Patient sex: F
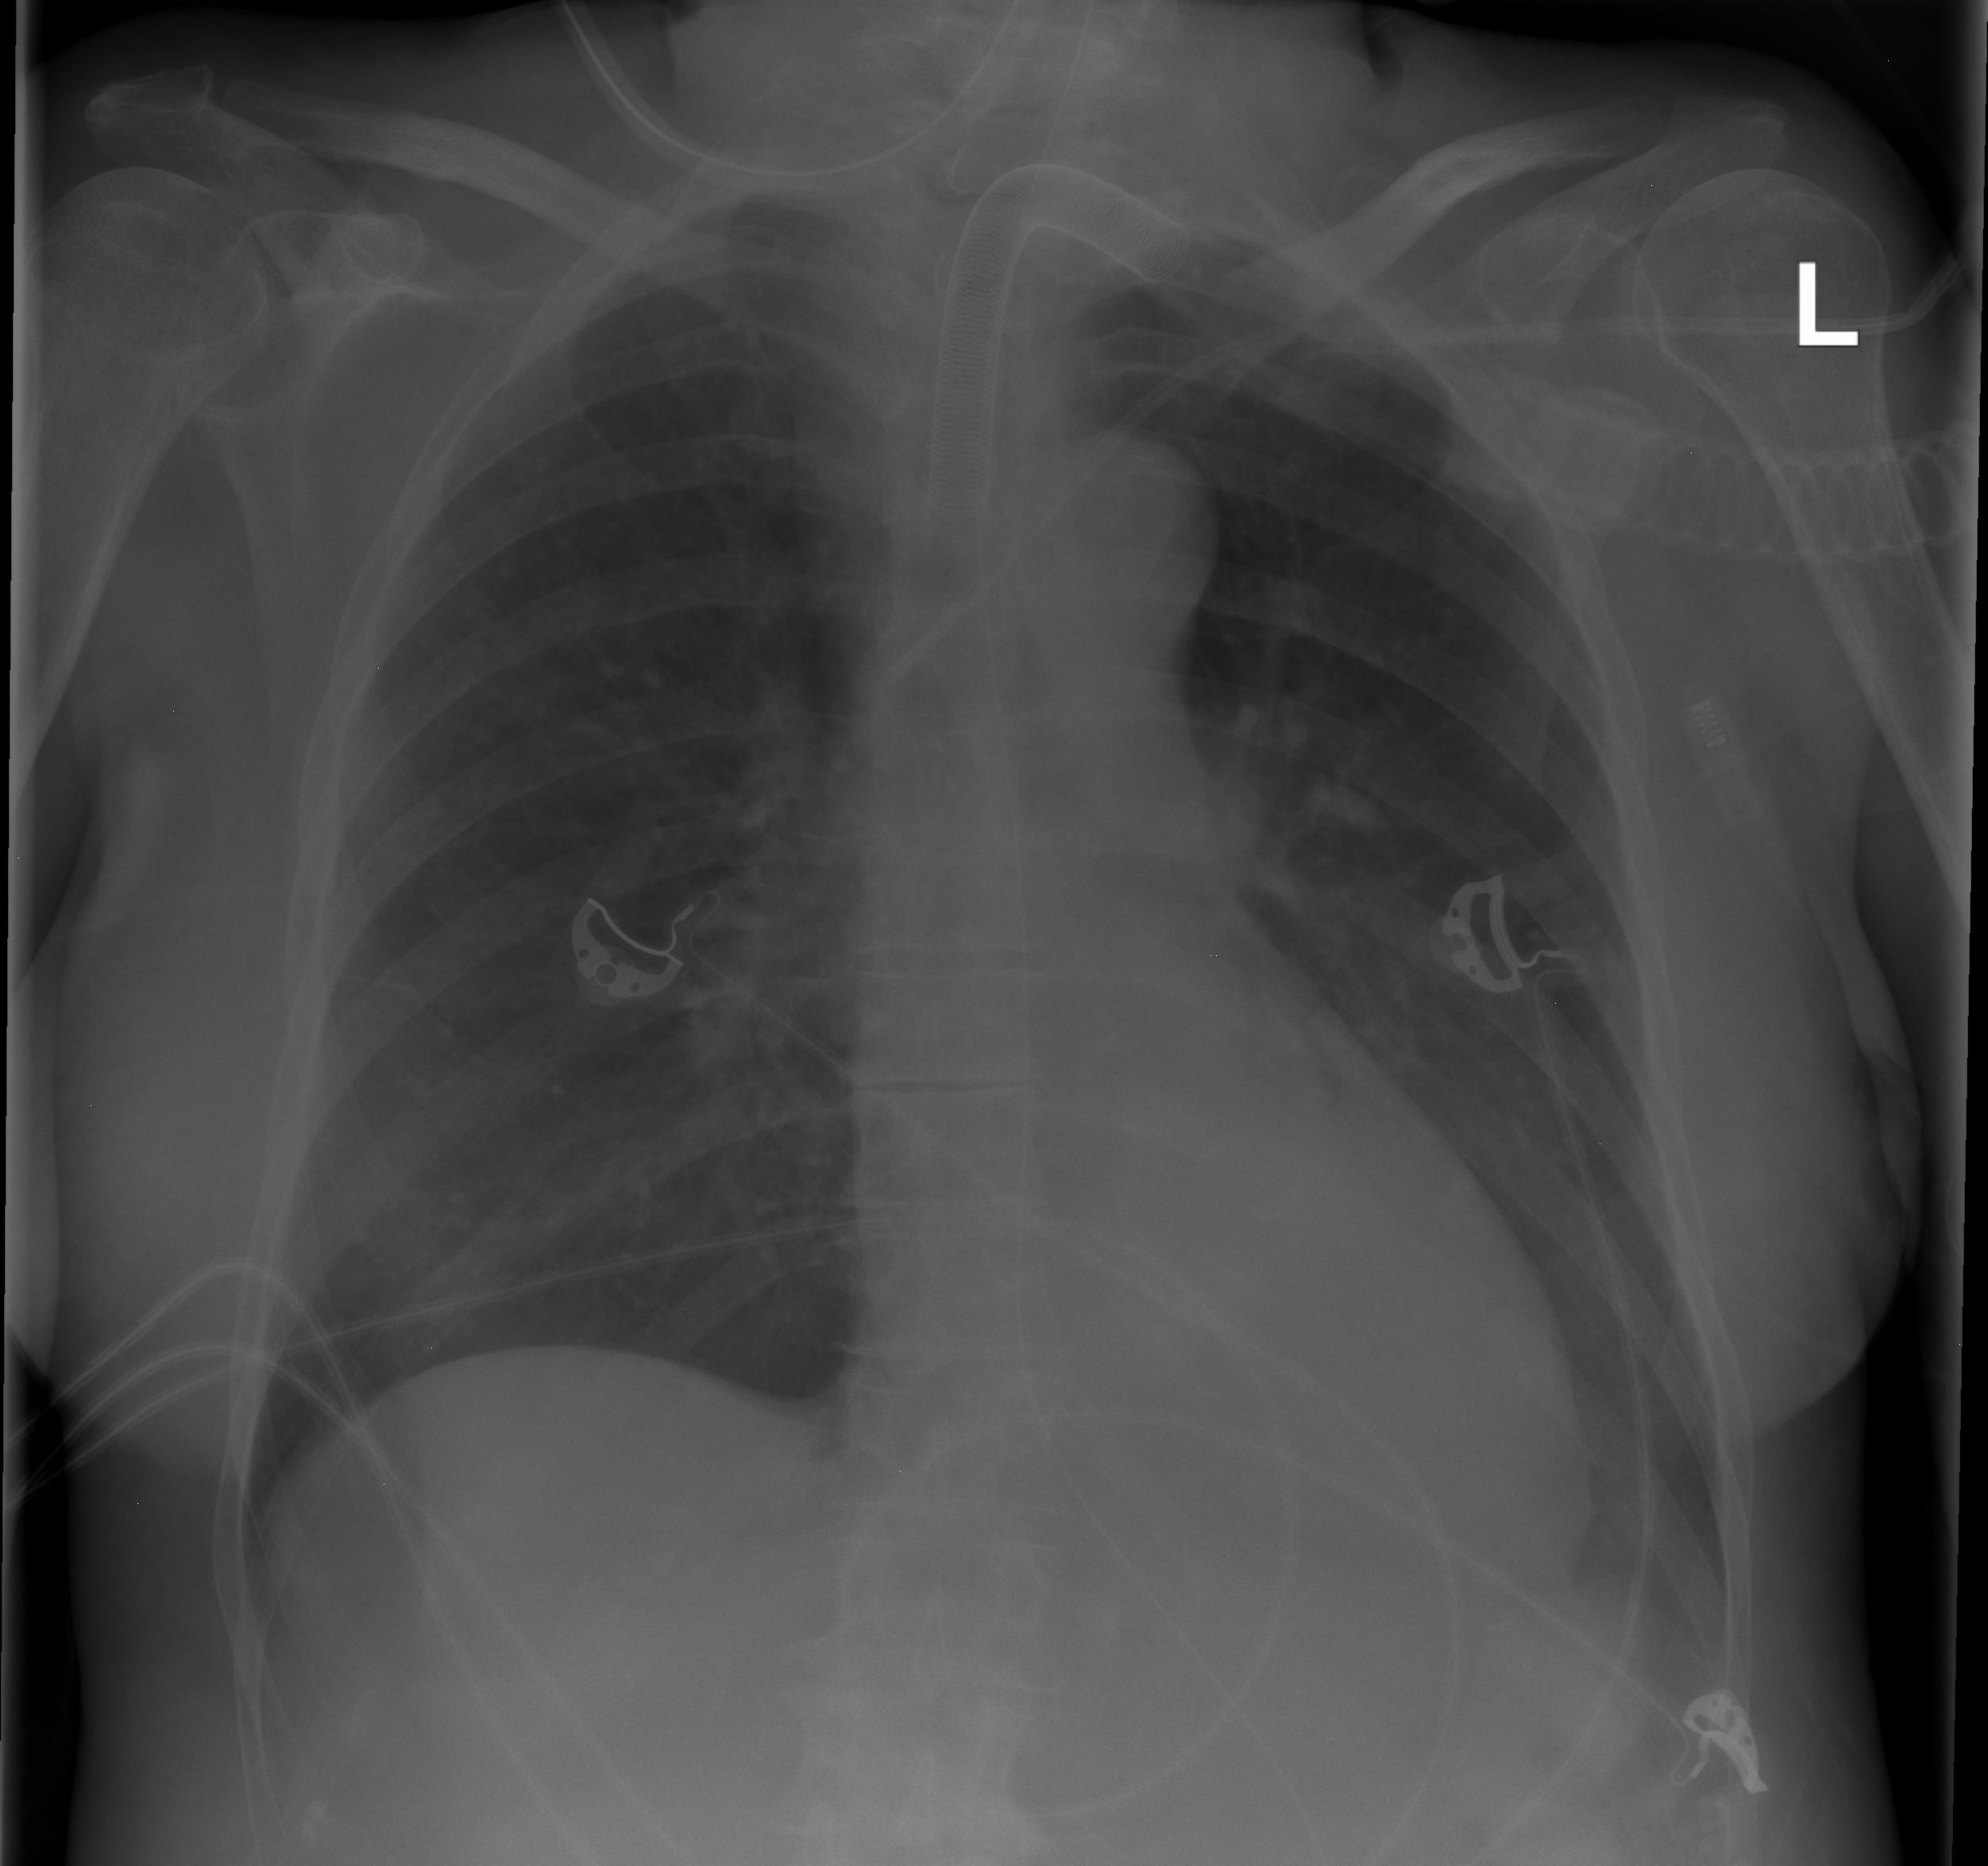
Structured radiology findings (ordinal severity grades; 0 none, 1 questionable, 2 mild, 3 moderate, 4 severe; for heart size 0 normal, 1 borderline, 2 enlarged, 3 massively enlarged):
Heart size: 0
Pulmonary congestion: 0
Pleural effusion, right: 0
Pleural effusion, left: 0
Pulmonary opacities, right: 0
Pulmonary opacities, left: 2
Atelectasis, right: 0
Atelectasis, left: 2